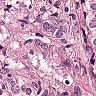
Metastatic tissue present: yes